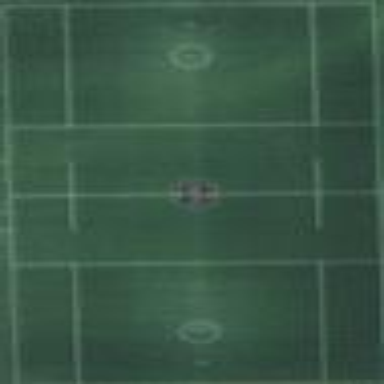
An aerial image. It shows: Lacrosse pitch for leisure sports activities.